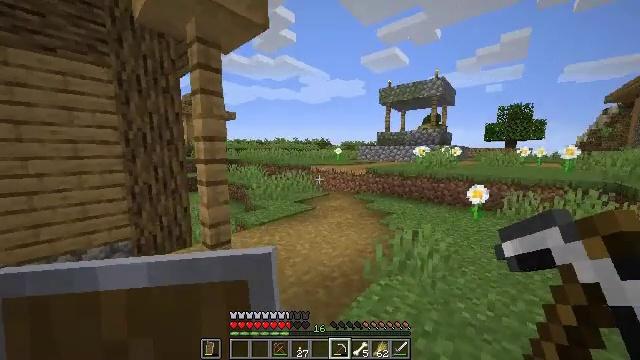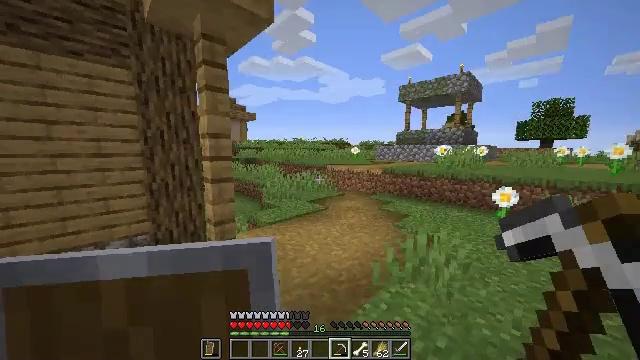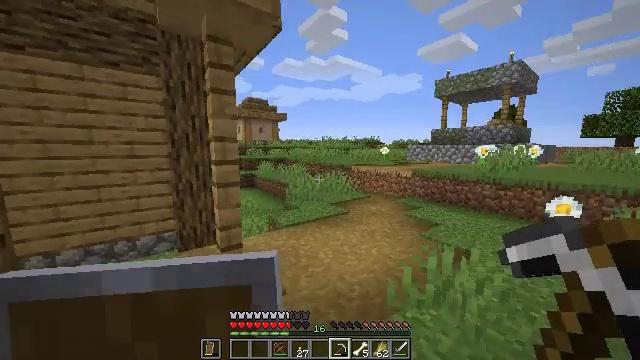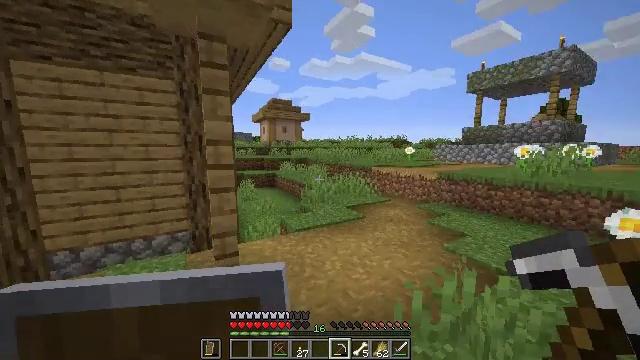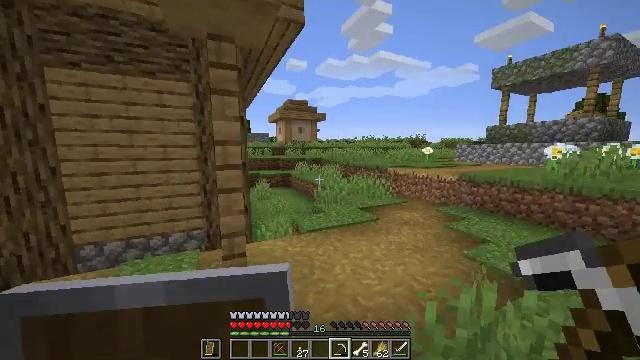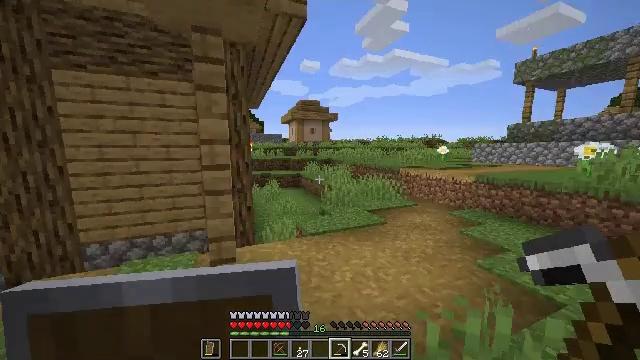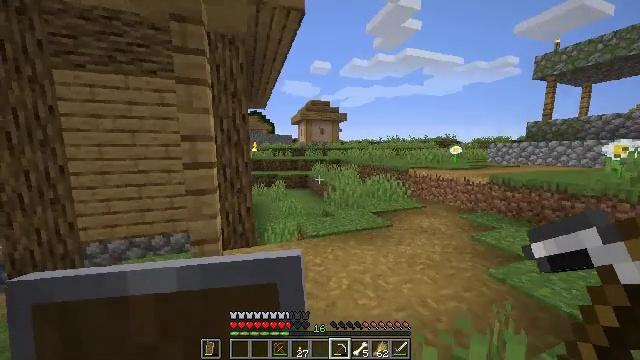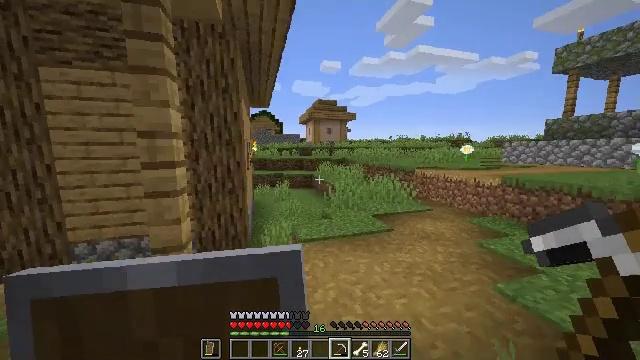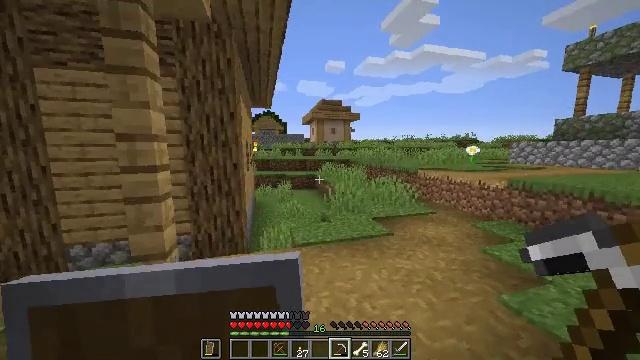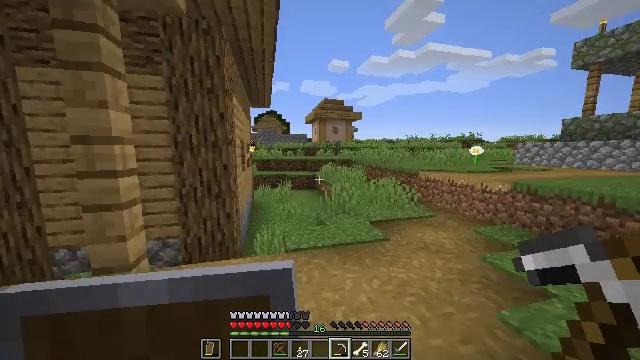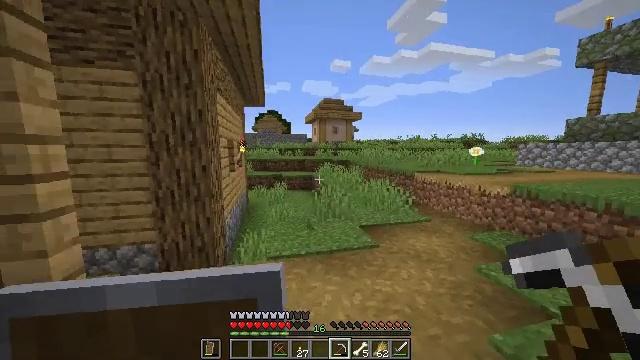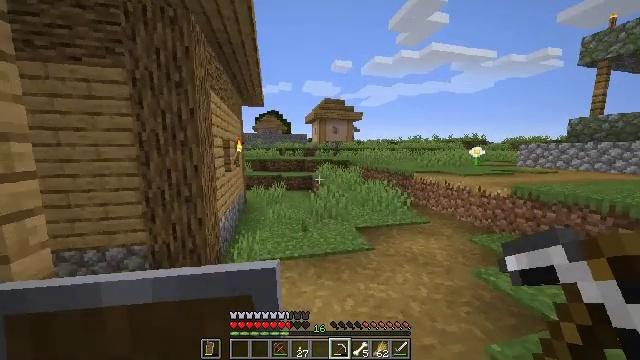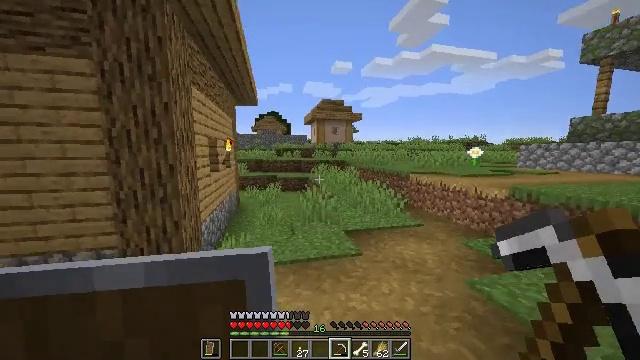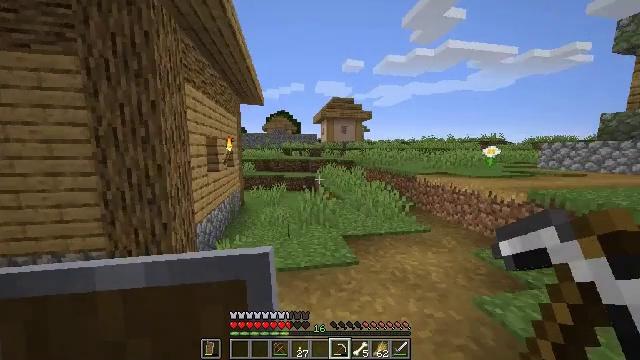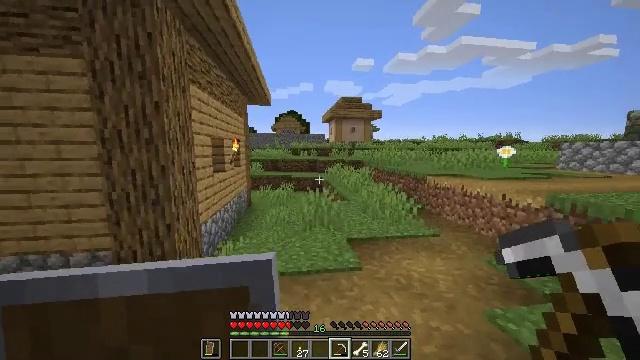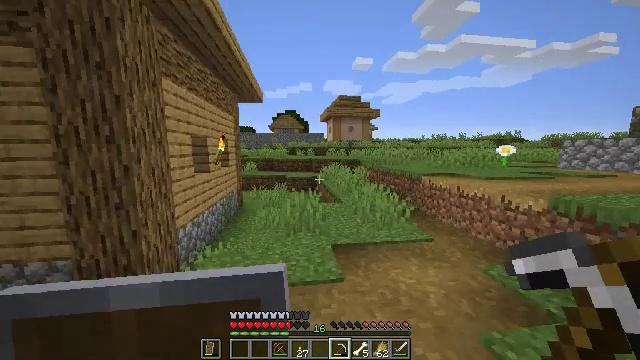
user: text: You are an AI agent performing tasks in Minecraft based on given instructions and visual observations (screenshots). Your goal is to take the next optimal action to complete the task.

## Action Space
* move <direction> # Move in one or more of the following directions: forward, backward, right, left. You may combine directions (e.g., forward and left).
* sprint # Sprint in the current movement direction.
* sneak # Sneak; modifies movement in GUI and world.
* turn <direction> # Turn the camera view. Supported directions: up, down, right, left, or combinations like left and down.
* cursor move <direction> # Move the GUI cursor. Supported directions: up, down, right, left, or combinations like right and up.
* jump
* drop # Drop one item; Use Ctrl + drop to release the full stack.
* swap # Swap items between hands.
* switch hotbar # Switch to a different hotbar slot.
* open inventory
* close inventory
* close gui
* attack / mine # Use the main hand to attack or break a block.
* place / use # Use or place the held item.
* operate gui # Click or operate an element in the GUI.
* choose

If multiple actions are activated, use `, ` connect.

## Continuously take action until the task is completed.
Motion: motion action
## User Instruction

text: Mine the bell from its post.
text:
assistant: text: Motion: move forward and move right, turn left
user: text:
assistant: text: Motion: move forward and move right, turn left
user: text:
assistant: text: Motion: move forward and move right, turn left
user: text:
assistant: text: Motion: move forward and move right, turn left
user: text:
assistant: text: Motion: move forward and move right, turn left
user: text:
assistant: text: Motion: move forward and move right, turn left
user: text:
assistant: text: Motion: move forward and move right, turn left
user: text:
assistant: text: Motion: move forward and move right, turn left
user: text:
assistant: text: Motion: move forward and move right
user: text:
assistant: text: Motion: move forward and move right
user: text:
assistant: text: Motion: move forward and move right
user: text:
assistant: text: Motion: move forward and move right
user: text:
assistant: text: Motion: move forward and move right, turn left
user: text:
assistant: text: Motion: move forward and move right, turn left
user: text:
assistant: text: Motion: move forward and move right
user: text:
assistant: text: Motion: move forward and move right
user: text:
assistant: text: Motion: move forward and move right
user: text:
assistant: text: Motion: move forward
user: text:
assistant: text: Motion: no_op
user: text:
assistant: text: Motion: no_op
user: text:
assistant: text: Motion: no_op
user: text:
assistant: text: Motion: no_op
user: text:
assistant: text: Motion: no_op
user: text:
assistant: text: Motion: no_op
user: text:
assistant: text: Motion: no_op
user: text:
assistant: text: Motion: no_op
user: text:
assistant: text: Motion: no_op
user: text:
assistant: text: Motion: no_op
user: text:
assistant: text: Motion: no_op
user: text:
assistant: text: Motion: turn right